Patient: sex M, age 65
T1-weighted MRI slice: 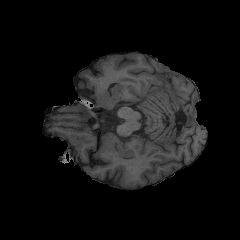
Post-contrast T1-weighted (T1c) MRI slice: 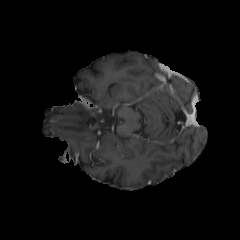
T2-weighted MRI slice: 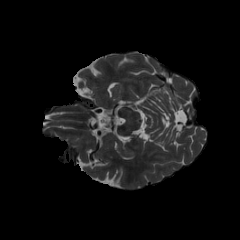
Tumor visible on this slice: yes
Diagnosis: Glioblastoma, IDH-wildtype
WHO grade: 4